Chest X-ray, PA view. Patient: 35 years old, sex M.
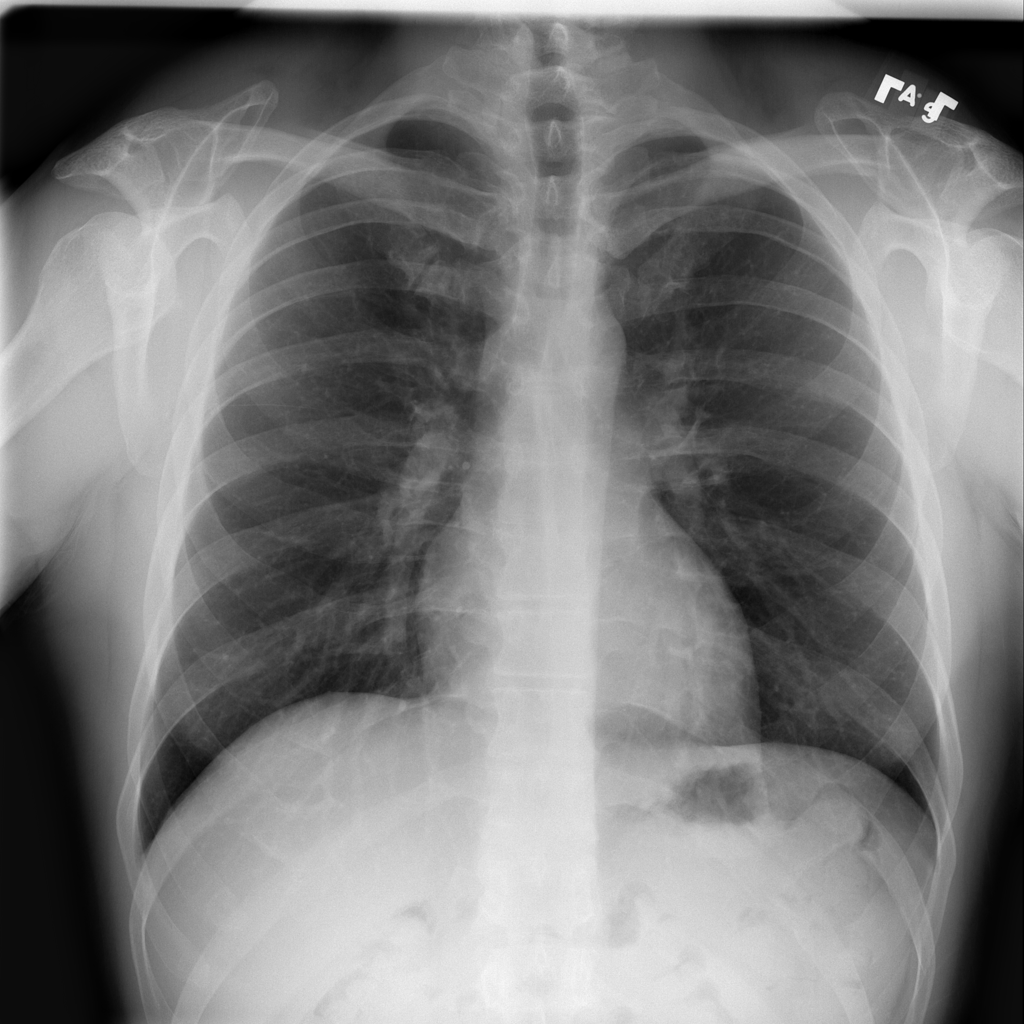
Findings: No Finding